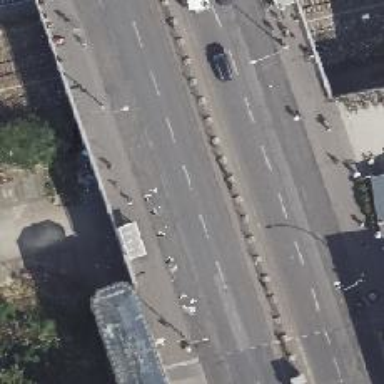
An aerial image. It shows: Secondary road with asphalt surface crossing bridge. The road has lane markings and divides into dual carriageway on the bridge. There is shared busway on the right side for cyclists.